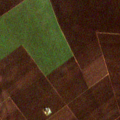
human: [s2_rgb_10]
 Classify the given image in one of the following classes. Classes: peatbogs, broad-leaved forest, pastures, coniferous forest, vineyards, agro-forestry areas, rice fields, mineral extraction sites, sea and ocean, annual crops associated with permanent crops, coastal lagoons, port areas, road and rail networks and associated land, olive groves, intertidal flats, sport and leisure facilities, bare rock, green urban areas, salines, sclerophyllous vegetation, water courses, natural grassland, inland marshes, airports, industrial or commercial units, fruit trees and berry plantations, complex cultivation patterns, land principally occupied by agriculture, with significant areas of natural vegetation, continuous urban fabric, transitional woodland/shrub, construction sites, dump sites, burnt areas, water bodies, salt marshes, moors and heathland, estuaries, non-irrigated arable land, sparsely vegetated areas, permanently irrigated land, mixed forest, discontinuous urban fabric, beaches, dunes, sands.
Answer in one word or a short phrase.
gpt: non-irrigated arable land